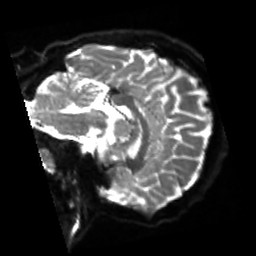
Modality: sbref
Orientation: sagittal
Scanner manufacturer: siemens
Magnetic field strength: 3 T
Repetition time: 4 s
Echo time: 0.0594 s